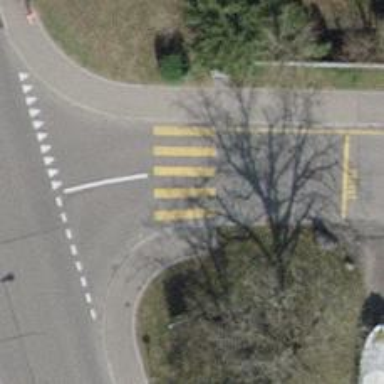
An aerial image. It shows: Zebra crossing on the road.